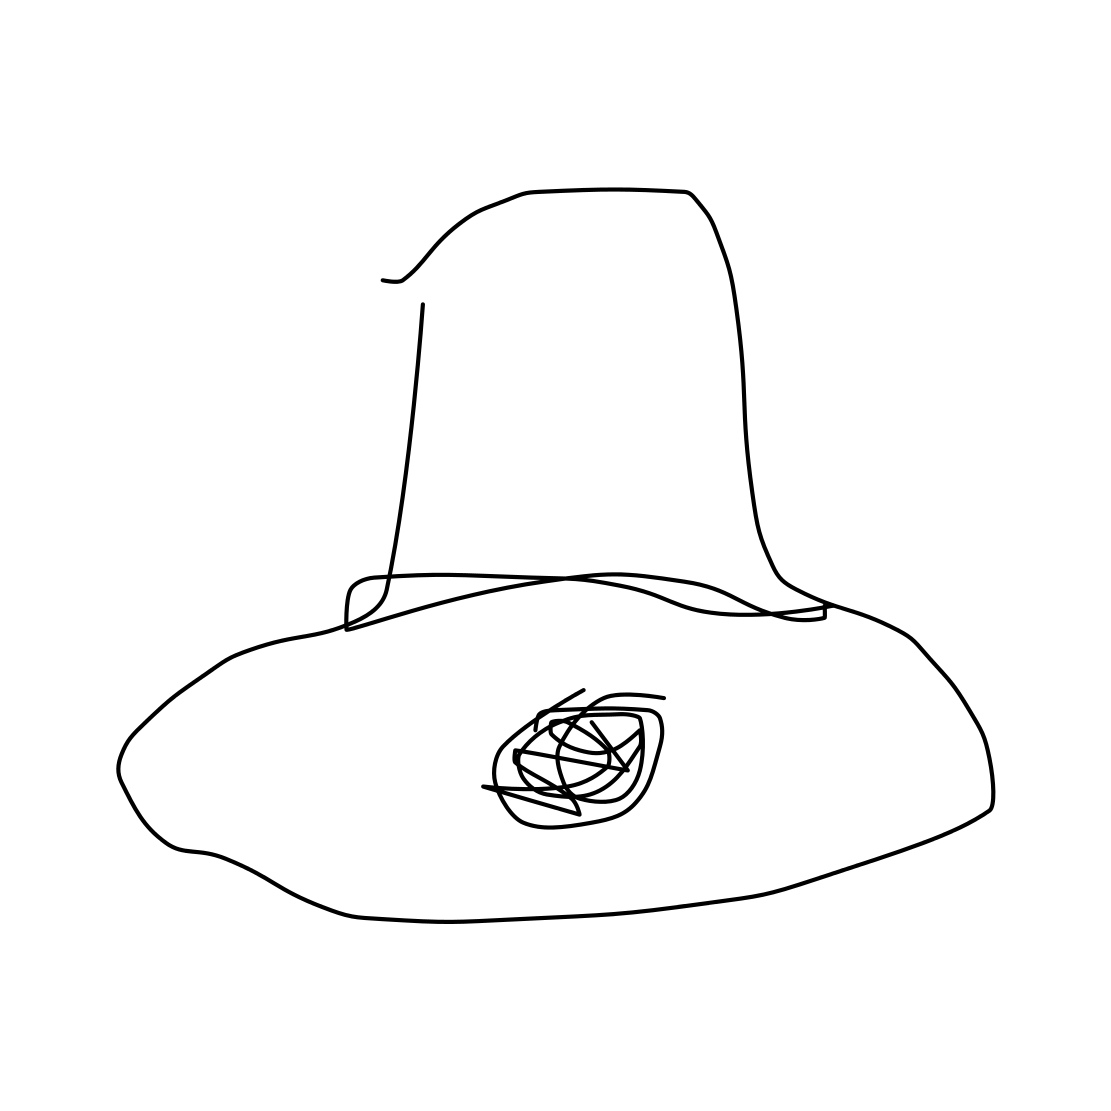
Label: bell